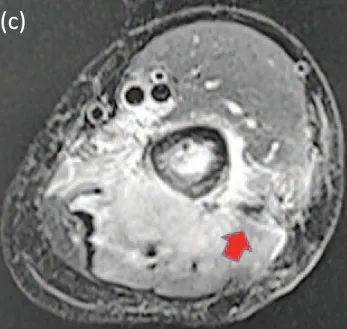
Axial MRI confirming a heterogeneously enhancing intramuscular mass involving the triceps (yellow arrows), measuring 3 cm x 4 cm x 4.5 cm associated with cortical erosion of posterolateral humerus and partial tumoural encasement of the radial nerve (red arrow).
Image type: radiology (mri)